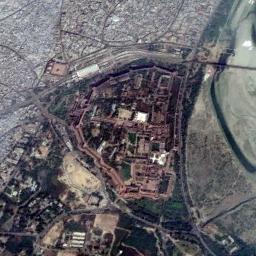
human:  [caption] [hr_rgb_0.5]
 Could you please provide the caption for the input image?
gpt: The palace is on the grass next to the bare land .

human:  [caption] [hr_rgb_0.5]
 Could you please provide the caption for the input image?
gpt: The palace is surrounded by some bare land .

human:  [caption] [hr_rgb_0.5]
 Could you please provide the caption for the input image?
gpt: The red palace is surrounded by lots of other buildings .

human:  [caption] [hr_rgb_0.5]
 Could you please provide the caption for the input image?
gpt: There are many buildings of different shapes and sizes beside the palace .

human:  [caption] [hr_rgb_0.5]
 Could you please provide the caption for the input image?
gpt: There are some brown buildings in the palace .